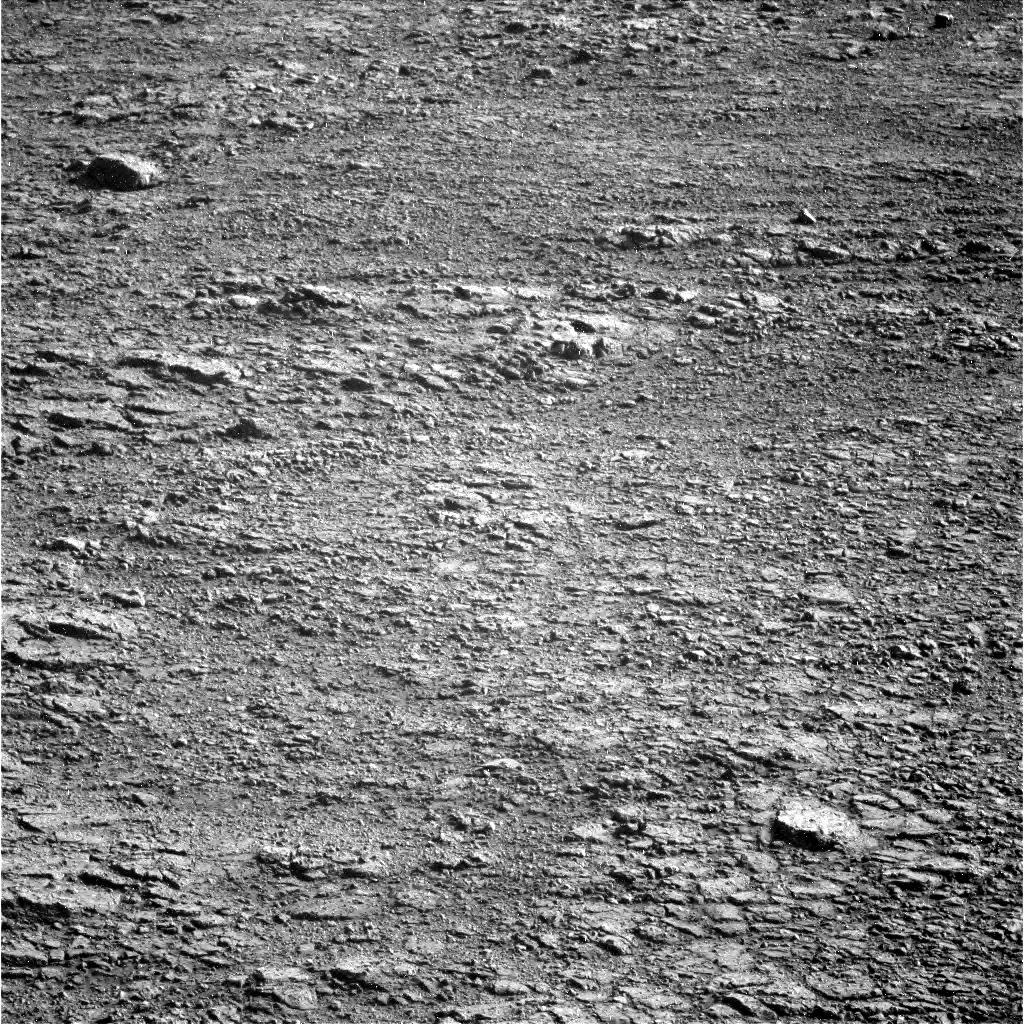
Terrain classes present: Bedrock, Gravel / Sand / Soil, Rock, Shadow